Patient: sex M, age 58
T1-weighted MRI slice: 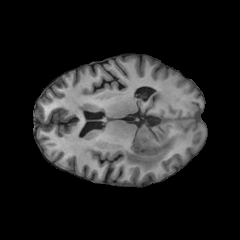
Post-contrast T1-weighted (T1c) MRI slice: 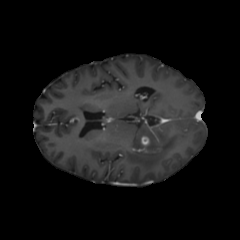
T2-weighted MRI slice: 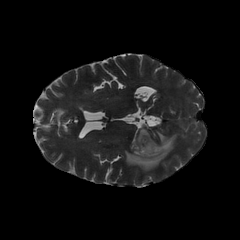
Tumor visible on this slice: yes
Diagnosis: Glioblastoma, IDH-wildtype
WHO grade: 4